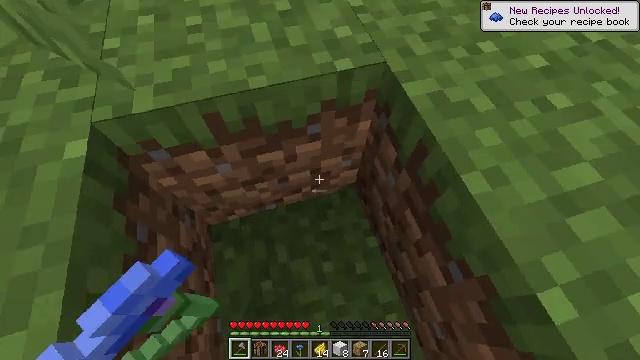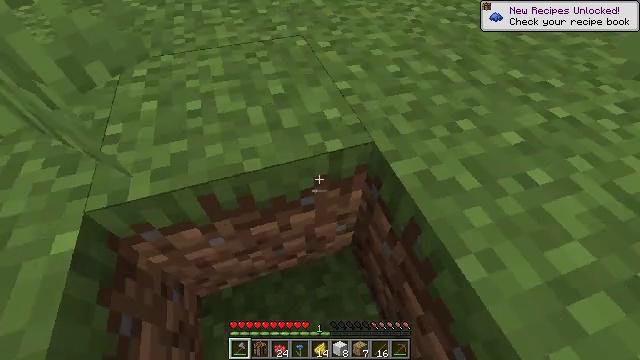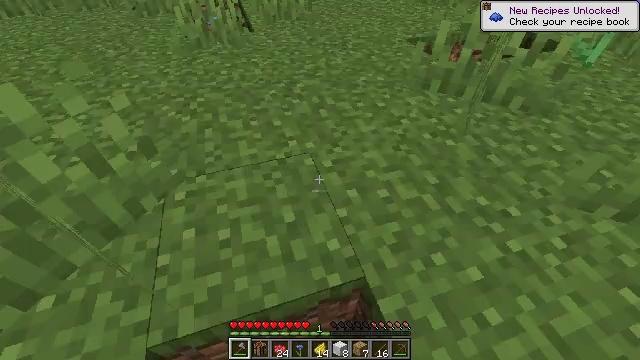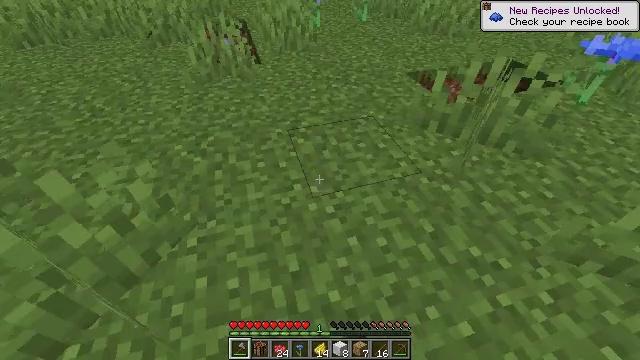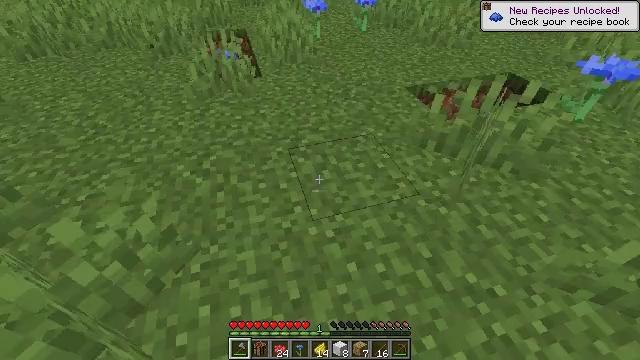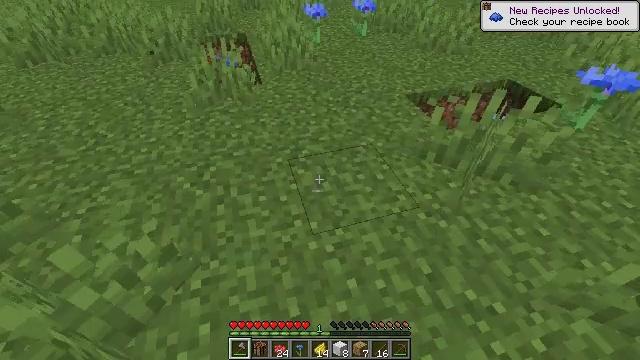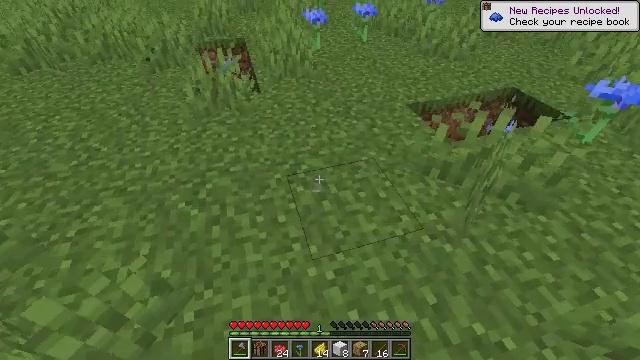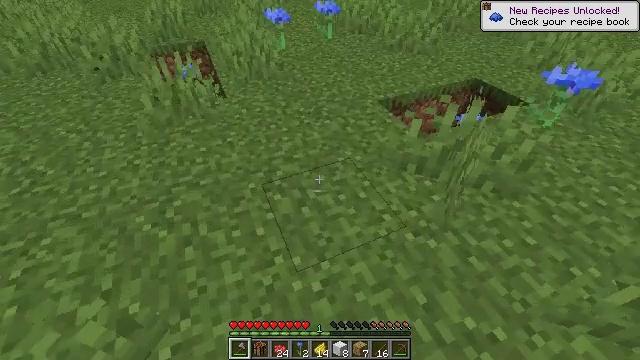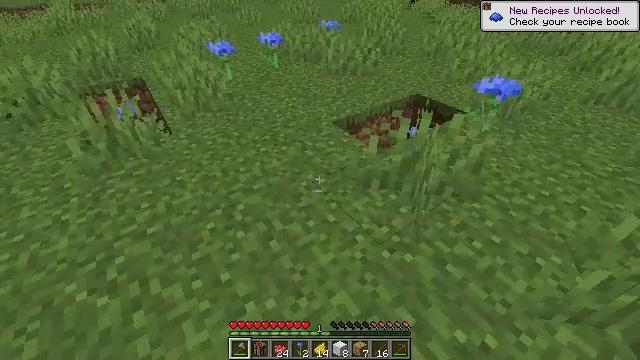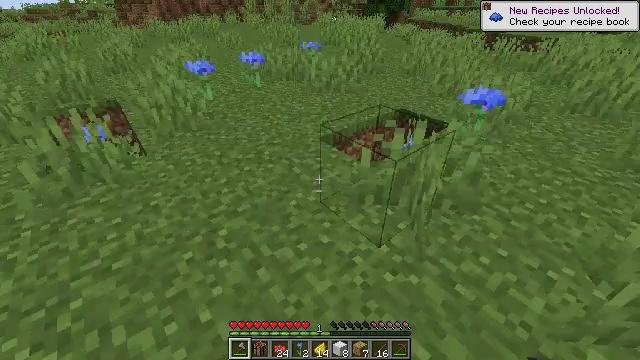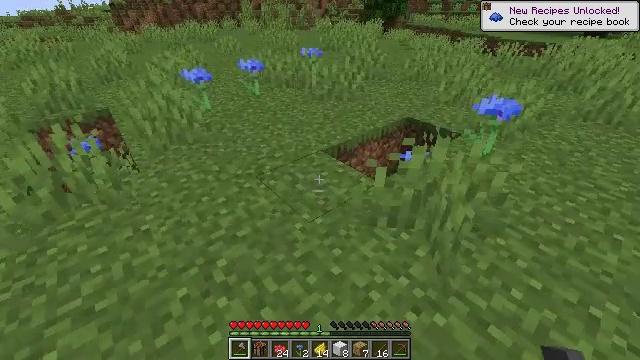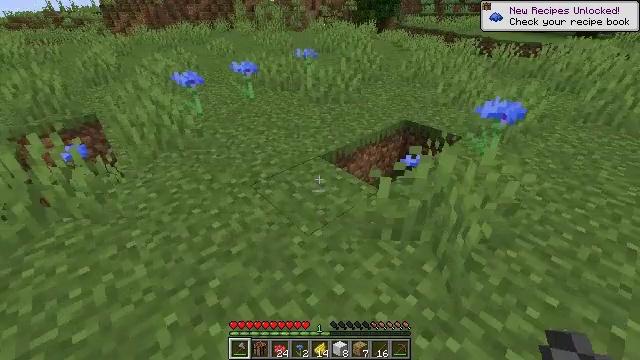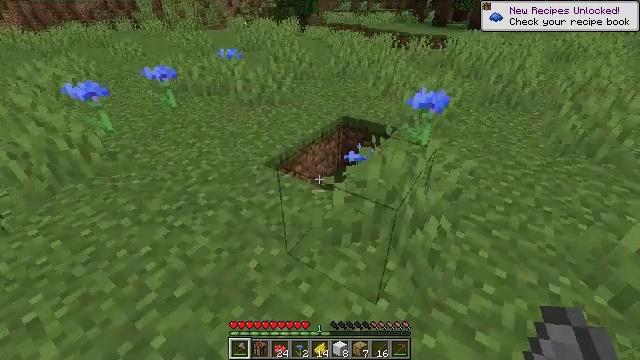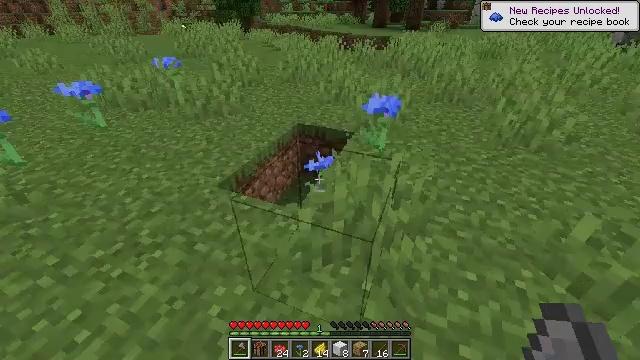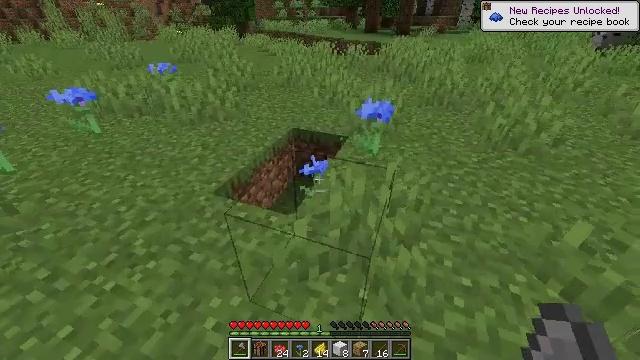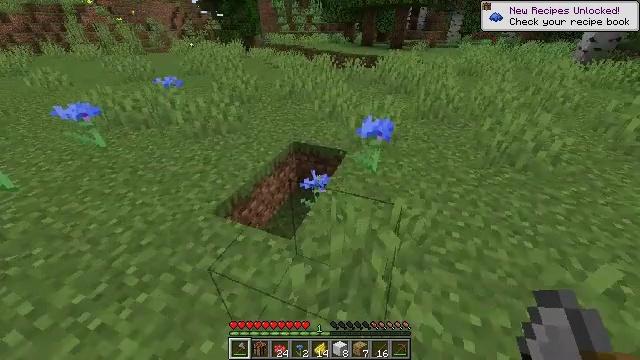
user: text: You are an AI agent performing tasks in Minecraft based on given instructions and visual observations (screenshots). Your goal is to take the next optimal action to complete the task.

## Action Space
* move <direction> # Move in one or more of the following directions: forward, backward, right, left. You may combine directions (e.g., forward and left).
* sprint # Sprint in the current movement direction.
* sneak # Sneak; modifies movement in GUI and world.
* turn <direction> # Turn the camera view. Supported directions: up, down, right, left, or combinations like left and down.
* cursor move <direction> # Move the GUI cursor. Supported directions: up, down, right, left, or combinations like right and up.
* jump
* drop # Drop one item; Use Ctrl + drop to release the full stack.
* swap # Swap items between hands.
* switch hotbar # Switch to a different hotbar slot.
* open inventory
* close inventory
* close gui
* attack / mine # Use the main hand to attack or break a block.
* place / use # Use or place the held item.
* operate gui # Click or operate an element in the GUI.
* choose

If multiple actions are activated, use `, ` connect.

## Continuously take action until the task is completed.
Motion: motion action
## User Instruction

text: Collect a cornflower for blue dye.
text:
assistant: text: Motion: move forward, turn right and up, jump
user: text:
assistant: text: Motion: move forward, turn up, jump
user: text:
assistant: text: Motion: move forward, turn up, jump
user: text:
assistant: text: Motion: move forward, jump
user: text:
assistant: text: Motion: move forward
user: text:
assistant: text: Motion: move forward
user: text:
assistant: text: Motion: move forward, turn right
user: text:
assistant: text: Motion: turn right and up
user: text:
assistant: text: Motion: turn right and up
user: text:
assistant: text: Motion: move forward
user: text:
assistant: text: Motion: move forward, turn right
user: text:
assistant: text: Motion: turn right
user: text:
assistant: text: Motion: move forward, turn right
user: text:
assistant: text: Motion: move forward, turn right
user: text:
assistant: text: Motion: move forward
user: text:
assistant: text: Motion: move forward
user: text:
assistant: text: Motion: move forward
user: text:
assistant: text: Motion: move forward, turn left and down
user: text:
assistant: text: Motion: move forward, turn left and down
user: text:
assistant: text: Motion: move forward, turn left and down
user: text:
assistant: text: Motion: turn left and down
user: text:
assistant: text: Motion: no_op
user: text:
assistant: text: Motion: no_op
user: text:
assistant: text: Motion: no_op
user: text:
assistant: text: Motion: no_op
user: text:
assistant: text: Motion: no_op
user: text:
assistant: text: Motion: turn right and down
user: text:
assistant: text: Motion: turn right and down
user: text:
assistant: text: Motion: attack / mine
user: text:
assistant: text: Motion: attack / mine